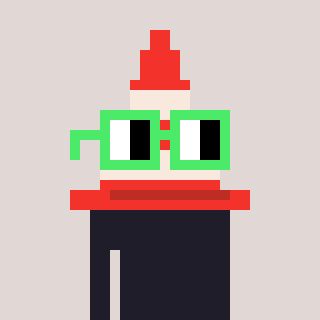
a pixel art character with square light green glasses, a cone-shaped head and a red-colored body on a warm background